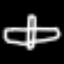
Label: airplane